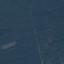
Land use / land cover class: Forest